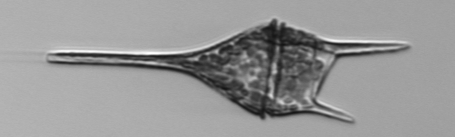
Label: Tripos_lineatus